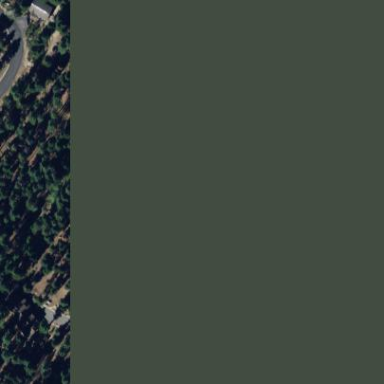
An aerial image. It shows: Woodland with evergreen needle-leaved trees.